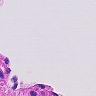
Metastatic tissue present: no